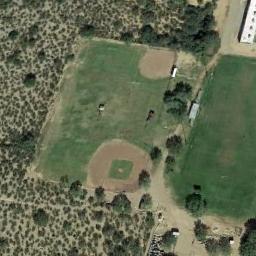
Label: baseball_diamond